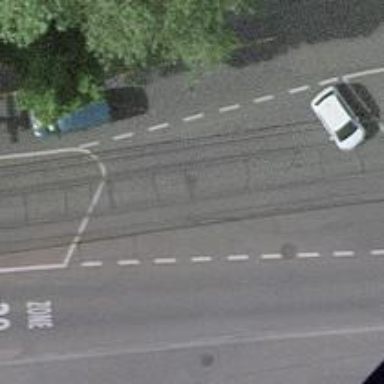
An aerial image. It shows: Tram level crossing on the railway.